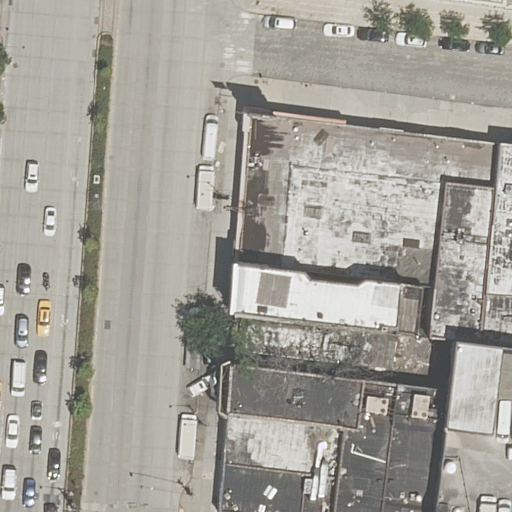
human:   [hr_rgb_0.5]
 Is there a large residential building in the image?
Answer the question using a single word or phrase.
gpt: yes

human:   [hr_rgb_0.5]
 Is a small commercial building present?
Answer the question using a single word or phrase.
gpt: no

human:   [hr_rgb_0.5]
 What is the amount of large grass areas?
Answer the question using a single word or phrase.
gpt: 0

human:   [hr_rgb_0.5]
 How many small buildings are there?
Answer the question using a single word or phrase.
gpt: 0

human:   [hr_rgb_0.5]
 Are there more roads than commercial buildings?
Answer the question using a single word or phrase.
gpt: yes

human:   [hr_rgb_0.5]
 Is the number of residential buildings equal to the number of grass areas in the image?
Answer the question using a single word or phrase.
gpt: no

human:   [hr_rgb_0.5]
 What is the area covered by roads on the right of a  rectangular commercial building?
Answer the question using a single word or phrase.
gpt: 0m2

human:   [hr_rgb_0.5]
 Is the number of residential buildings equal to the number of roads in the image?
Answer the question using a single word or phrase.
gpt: no

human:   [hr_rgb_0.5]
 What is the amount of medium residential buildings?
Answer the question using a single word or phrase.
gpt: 0

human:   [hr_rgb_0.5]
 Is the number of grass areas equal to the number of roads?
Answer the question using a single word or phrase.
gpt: no

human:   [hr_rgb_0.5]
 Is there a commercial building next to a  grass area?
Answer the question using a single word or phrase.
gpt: no

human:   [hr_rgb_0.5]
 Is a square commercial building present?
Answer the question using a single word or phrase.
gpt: no

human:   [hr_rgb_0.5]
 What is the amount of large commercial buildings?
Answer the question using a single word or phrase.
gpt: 0

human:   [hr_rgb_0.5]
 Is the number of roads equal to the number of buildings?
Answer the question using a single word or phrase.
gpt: no

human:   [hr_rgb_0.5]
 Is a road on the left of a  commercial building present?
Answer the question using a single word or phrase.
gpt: no

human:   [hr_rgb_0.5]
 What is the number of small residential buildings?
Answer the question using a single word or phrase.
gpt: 0

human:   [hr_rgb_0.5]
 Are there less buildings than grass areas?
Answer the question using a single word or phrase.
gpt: no

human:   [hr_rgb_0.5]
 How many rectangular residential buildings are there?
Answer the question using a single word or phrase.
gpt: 1

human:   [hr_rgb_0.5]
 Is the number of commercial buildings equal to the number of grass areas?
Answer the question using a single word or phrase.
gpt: no

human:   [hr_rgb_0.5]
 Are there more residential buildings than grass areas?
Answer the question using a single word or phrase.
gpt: yes

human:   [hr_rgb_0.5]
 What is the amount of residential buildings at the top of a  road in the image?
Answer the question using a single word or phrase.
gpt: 1

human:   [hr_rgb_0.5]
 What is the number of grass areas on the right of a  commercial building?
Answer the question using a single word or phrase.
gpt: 0

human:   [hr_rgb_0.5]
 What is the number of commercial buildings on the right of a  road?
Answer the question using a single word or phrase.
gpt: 0

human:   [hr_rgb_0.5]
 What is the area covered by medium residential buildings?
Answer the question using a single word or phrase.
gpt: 0m2

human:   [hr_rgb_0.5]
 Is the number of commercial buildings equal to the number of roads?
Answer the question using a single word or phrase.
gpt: no

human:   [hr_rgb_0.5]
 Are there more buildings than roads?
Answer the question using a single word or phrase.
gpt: no

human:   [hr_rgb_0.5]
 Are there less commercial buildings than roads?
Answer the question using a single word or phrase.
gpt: yes

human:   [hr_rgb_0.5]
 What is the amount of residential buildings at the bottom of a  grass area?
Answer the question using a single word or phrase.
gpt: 0

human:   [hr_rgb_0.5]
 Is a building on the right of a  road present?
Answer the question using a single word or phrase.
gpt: yes

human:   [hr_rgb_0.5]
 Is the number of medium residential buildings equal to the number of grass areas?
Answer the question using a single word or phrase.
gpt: no

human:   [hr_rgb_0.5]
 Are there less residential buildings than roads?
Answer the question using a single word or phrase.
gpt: yes

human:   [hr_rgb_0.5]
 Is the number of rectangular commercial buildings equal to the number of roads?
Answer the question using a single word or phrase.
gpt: no

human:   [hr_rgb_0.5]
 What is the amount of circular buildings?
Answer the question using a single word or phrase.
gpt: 0

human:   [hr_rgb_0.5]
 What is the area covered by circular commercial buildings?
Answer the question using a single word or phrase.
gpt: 0m2

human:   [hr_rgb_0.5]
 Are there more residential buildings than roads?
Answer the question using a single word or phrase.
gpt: no

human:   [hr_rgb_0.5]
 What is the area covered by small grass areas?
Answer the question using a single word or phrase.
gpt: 0m2